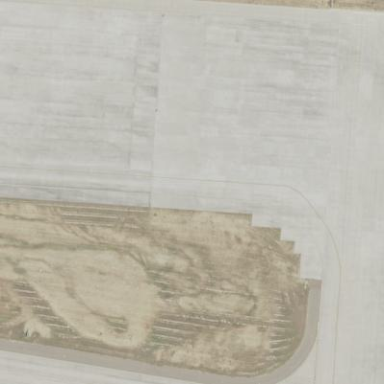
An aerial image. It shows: Apron at the airport.